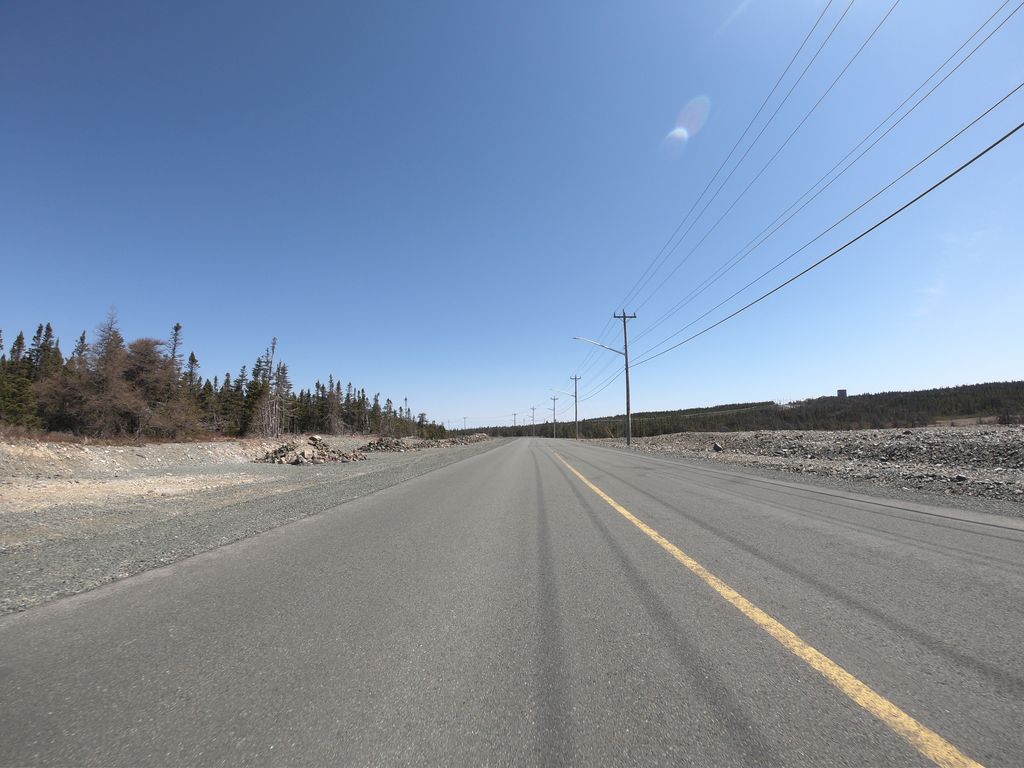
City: st_johns